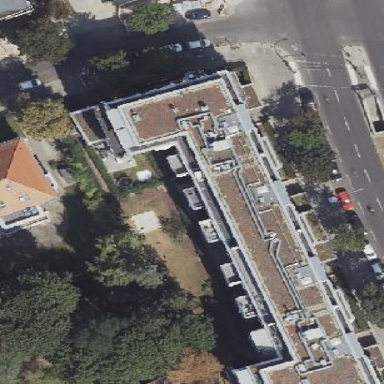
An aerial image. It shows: View of apartment building.